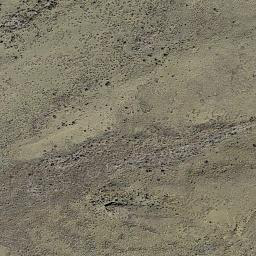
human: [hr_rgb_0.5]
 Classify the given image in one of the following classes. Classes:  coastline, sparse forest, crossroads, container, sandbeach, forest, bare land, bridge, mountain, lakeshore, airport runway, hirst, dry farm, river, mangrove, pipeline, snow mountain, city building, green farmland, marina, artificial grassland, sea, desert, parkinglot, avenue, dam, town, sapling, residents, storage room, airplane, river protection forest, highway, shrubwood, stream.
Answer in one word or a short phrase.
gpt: bare land